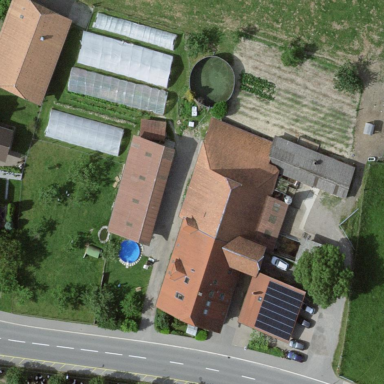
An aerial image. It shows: Farmyard area.